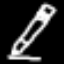
Label: pencil